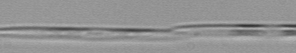
Label: Pseudo-nitzschia